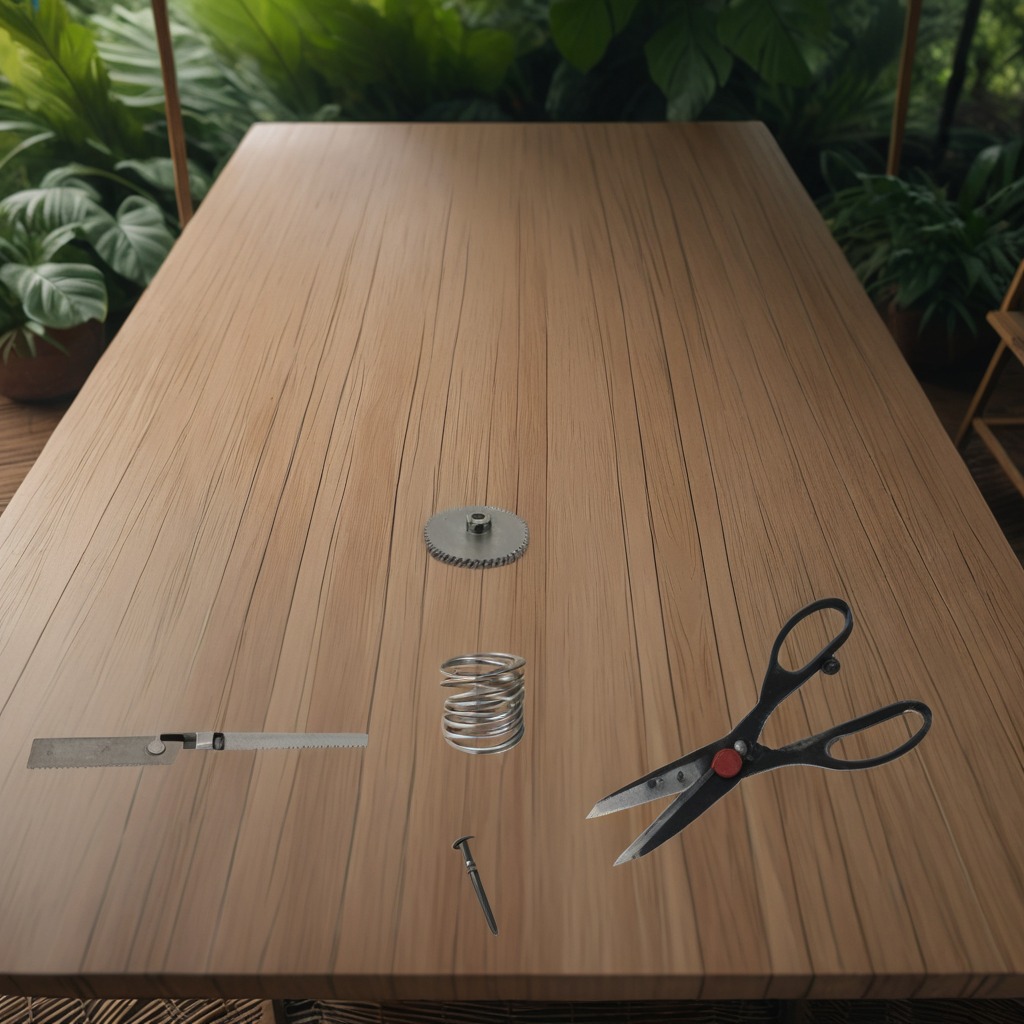
A steel gear with teeth, an iron nail, a coiled metal spring, a handheld metal saw, and a pair of scissors are lying on the wooden table inside a jungle field workshop tent.